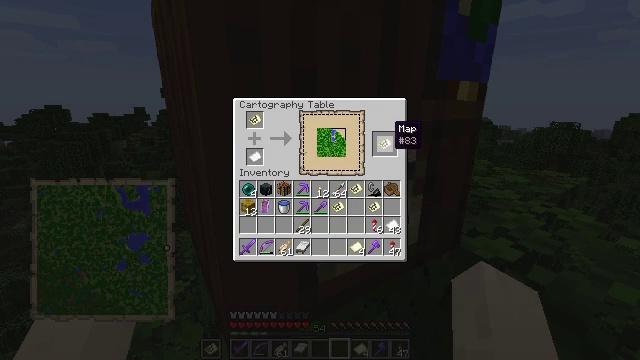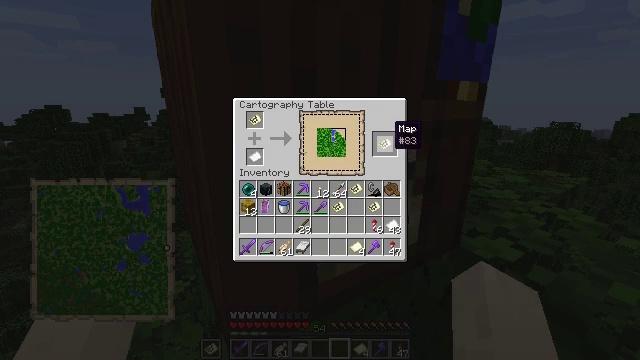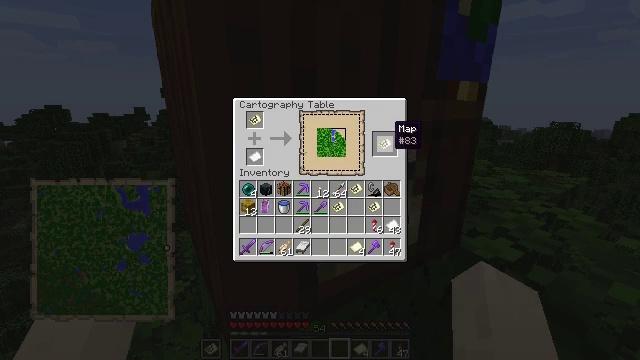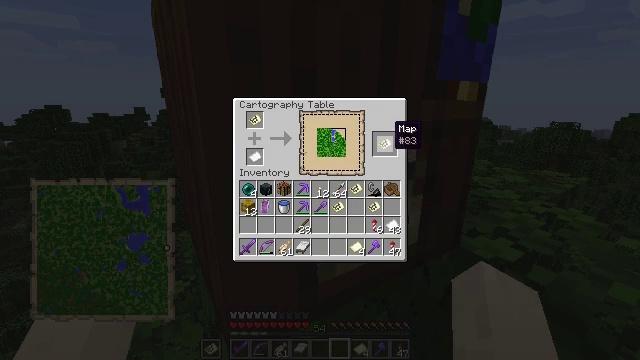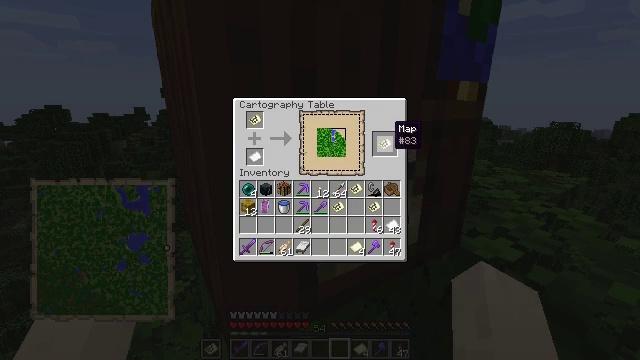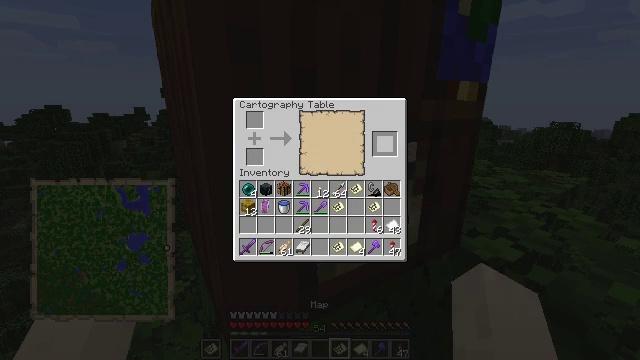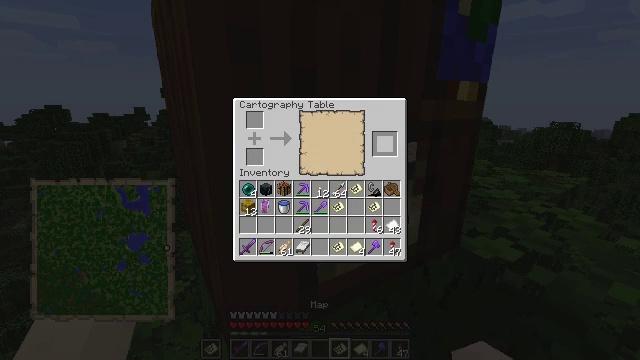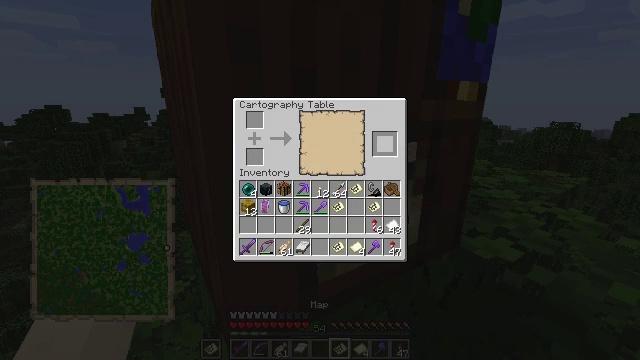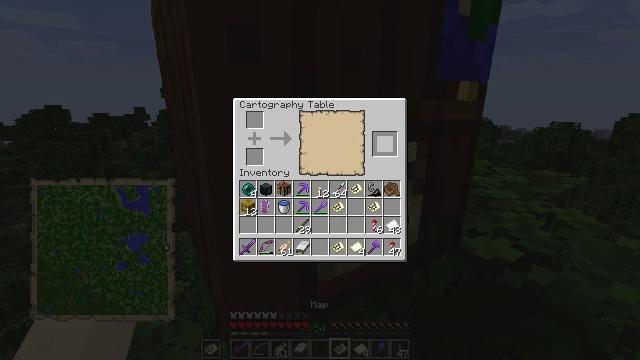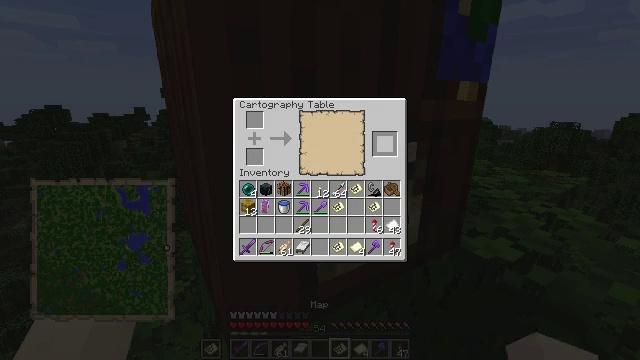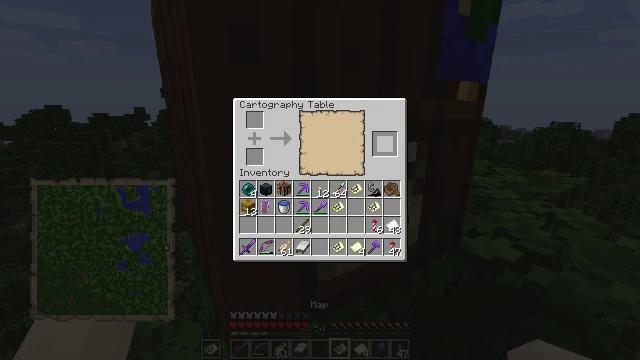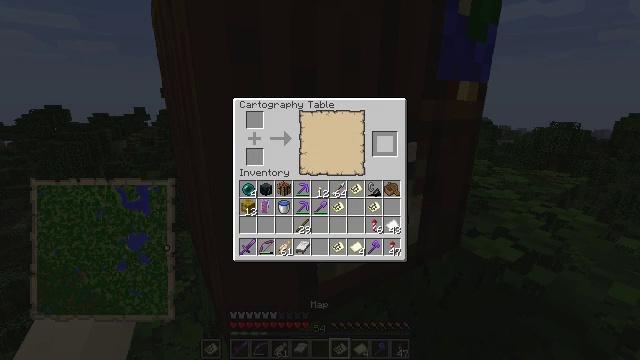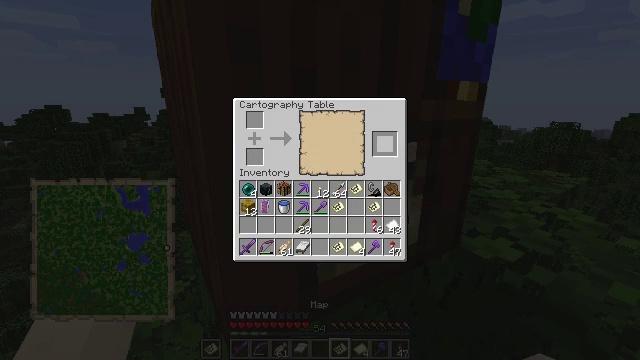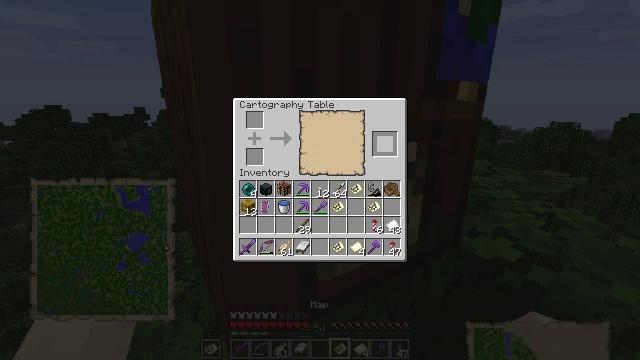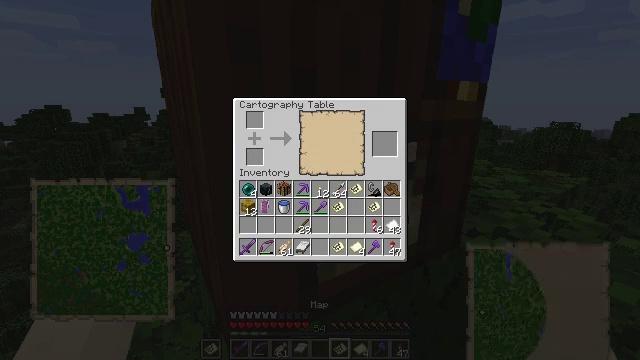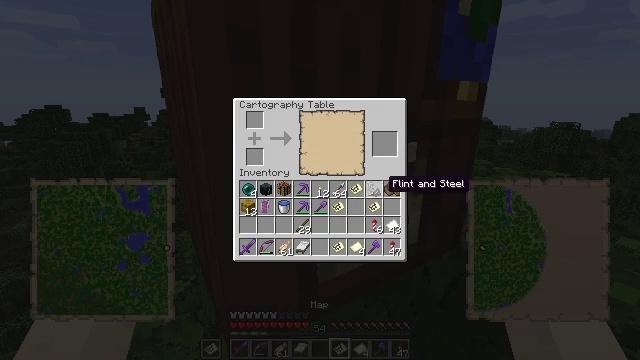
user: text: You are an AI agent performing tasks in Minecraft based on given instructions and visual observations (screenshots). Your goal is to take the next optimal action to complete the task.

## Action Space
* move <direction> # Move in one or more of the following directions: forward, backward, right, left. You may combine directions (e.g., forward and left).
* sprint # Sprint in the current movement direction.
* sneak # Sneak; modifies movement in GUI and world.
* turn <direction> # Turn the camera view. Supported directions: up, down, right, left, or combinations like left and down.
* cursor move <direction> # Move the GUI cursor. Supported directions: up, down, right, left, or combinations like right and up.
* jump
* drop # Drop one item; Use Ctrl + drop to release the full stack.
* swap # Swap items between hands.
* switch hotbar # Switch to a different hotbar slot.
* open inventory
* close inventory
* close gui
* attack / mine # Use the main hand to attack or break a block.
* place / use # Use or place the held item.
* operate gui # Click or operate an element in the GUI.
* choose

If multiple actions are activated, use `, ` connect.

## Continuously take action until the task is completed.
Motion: motion action
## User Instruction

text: Break the cartography table.
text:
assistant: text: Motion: sneak
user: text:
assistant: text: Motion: sneak
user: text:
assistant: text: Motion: sneak
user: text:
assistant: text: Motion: sneak
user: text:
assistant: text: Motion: sneak, attack / mine
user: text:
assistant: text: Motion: sneak, attack / mine
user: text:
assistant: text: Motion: sneak, attack / mine
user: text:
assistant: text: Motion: sneak, attack / mine
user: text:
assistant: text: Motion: sneak, attack / mine
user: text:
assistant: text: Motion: sneak, attack / mine
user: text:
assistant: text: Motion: sneak, attack / mine
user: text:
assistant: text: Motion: sneak, attack / mine
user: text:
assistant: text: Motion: sneak
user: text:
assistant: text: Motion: turn down
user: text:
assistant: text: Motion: turn down
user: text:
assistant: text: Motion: turn down
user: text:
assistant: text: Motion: turn down
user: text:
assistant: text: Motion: no_op
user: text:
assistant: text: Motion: no_op
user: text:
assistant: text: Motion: no_op
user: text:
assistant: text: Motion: no_op
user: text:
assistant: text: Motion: no_op
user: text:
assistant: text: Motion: no_op
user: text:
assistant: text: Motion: no_op
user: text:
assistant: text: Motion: attack / mine
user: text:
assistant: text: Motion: attack / mine
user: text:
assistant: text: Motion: attack / mine
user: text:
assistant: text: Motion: attack / mine
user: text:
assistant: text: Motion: no_op
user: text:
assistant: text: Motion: turn right and down